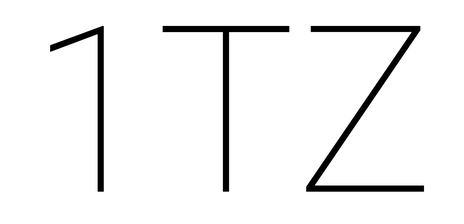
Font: Roboto_Thin